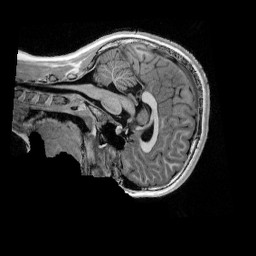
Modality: UNIT1_denoised
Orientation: sagittal
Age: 9
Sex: female
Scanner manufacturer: siemens
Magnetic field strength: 3 T
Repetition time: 4 s
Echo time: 0.00303 s